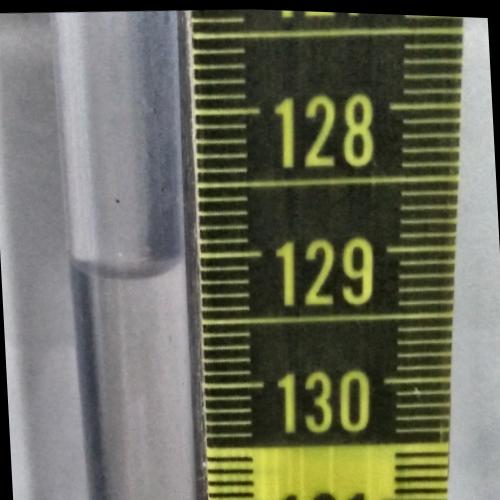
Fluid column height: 129.1 cm